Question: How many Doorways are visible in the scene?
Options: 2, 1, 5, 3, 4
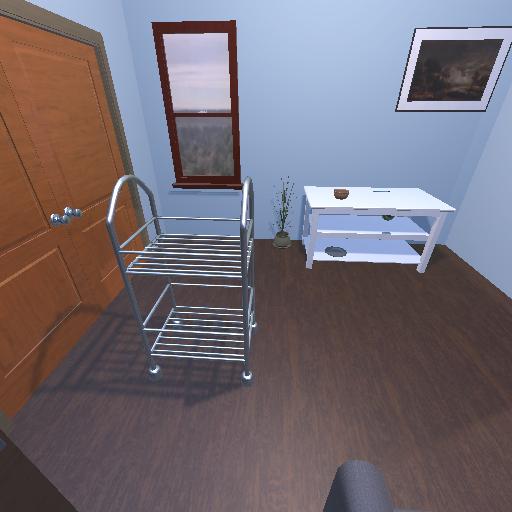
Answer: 2